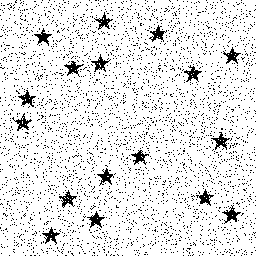
Squares: 0
Triangles: 0
Stars: 17
Total shapes: 17